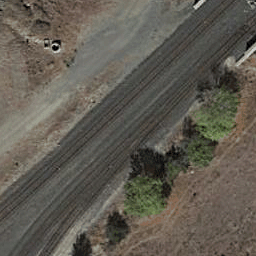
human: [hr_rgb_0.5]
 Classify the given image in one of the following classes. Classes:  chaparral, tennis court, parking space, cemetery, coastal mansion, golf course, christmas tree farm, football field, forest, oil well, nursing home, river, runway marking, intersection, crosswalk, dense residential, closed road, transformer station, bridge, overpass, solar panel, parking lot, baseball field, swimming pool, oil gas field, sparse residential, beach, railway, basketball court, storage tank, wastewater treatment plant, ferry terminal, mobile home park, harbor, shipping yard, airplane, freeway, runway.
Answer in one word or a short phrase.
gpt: railway